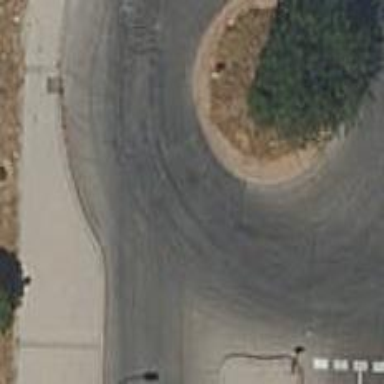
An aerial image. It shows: Kerb serving as barrier.